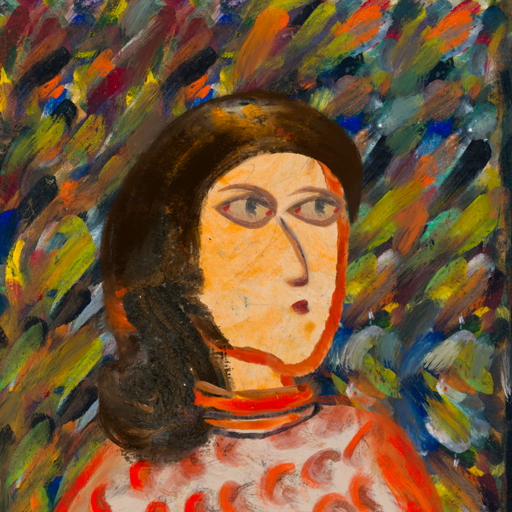
Background: An_Impression, Head And Neck Side: Experience, Face Side: GypsyMother, Bust: Rupkatha, Hair Side: Gypsy_Queen, Head Accessory: Blank, Second Necklace: Blank, Necklace: Experience, Baby: Blank